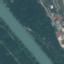
Land use / land cover class: River